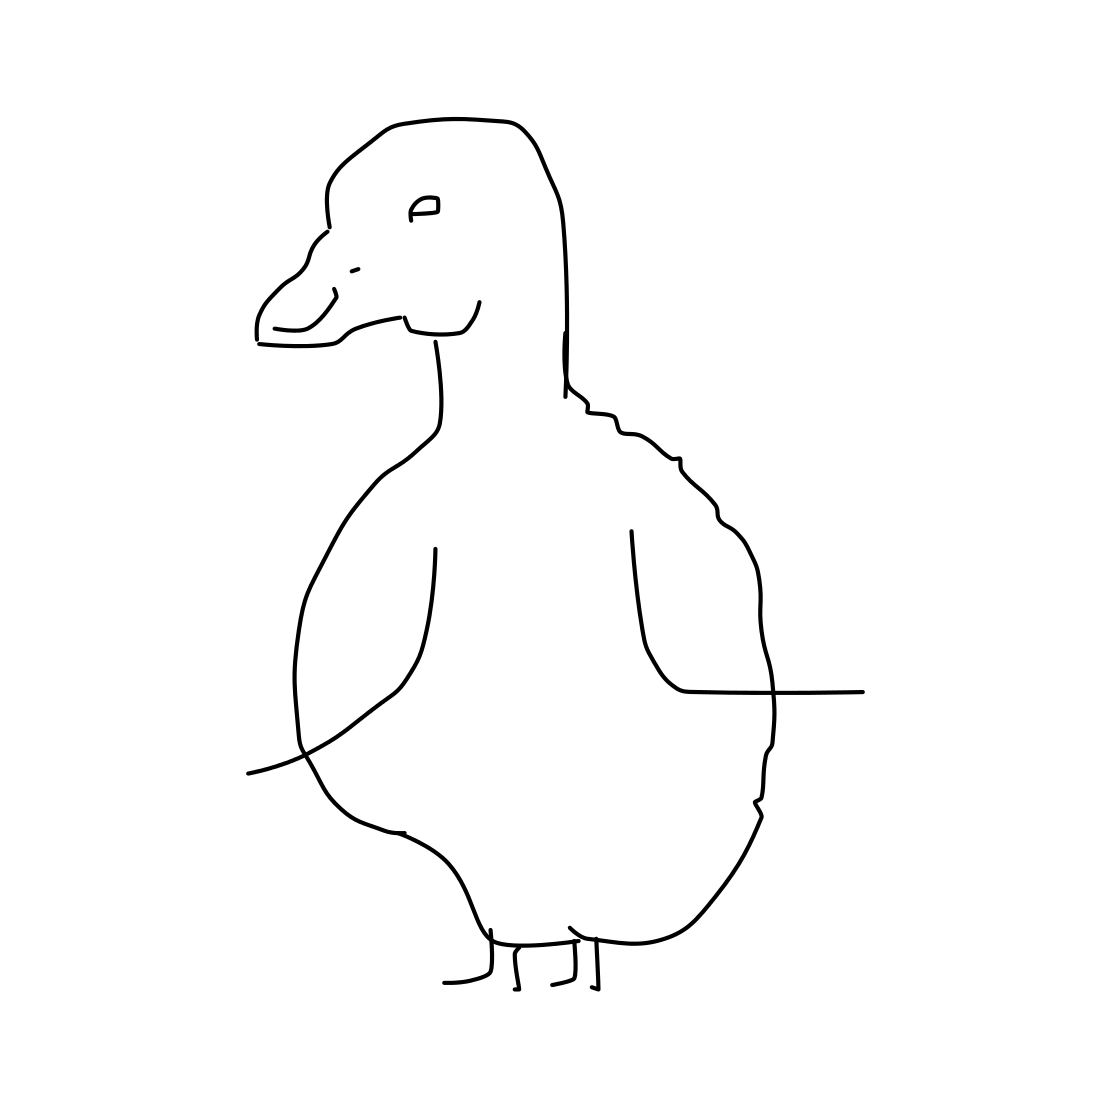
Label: penguin